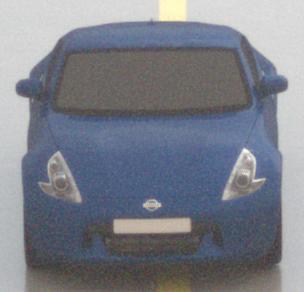
Make: Nissan
Model: 370Z Coupé
Detailed model: 370Z (Z34) Coupé
Model produced from: 2009/12
Model produced until: 2013/03
Doors: 3
Color: blue
Road condition: wet road
Daytime: night
Contrast: low contrast